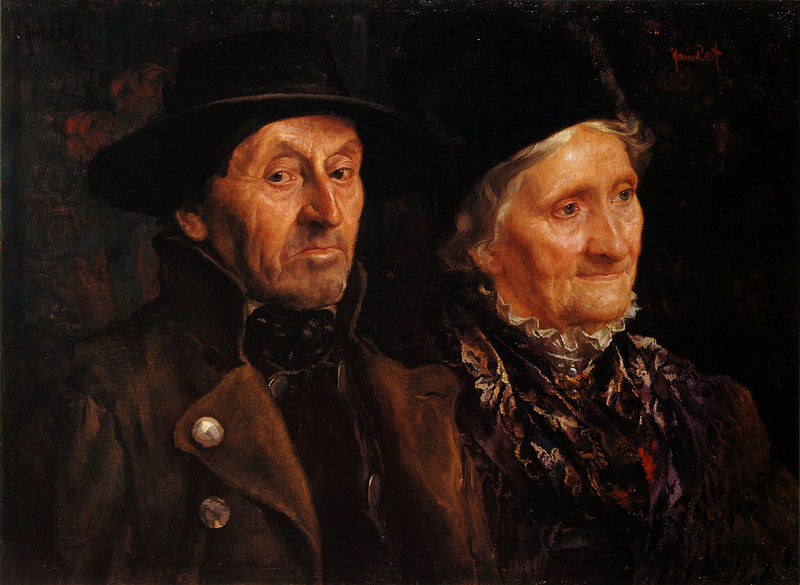
Titel: Bauernpaar
Künstler: Hans Best
Standort: München / Sylt
Institution: Das Gemälde Cabinett Unger
Schlagwörter: blau, dunkel, gemälde, haut, mann, schatten, weiß, menschen, braun, frau, grau, haar, hell, hintergrund, hut, hüte, licht, mund, männer, nase, ohr, orange, schwarz, stirn, ölbild, blick, rot, schal, tuch, fest, haube, malerei, muster, alt, anzug, bart, gesichter, hemd, jacke, mütze, mützen, wand, alte, augen, blicke, bluse, böse, falten, gesicht, inkarnat, kleidung, kragen, mensch, pelz, samt, silber, spitze, bildnis, hals, portrait, porträt, signatur, öl, pastos, gold, haare, mantel, eltern, mutter, paar, spitzen, brosche, bruststück, kinn, knopf, lippen, ohren, perle, rosa, seide, bauern, genre, lächeln, wangen, zwei, spuren, lila, violett, nasen, knopfloch, brauen, glanz, grimmig, halstuch, pupillen, rüschen, knöpfe, revers, skepsis, weste, krempe, lider, reflexion, doppelportrait, greis, denken, bayern, stehkragen, hodler, tracht, schläfe, ehepaar, ehe, feiertag, leben, rasiert, runzeln, dunkle, brauntöne, leder, trachten, skeptisch, pelzmütze, oma, tirol, lat, schmallippig, schimmern, bäuerlich, portäts, lieb, jankerl, nebeneinander, altes paar, blickrichtungen, gealtert, goldhochzeit, hochgezogen, jascke, kirchgang, lederjacke, pekzmütze, rentner, rüschenhemd, sonntagskeid, tiro, tiroler tracht, ehepaarbildnis, jackenaufschlag, krähenfüße